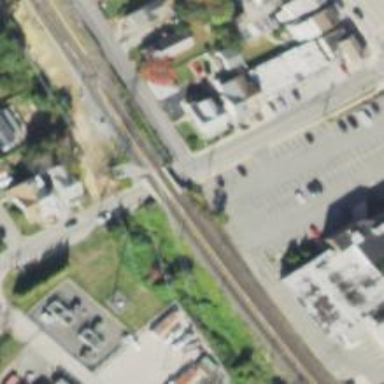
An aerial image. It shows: Bridge for electrified light rail.